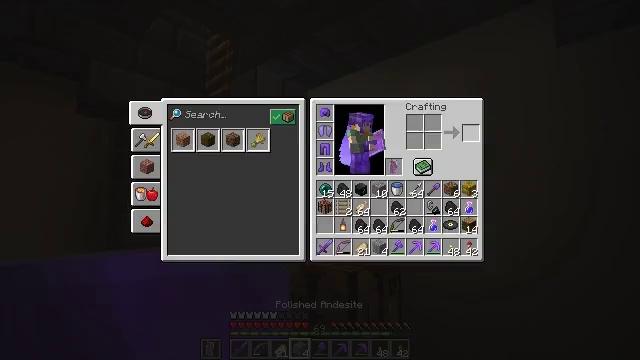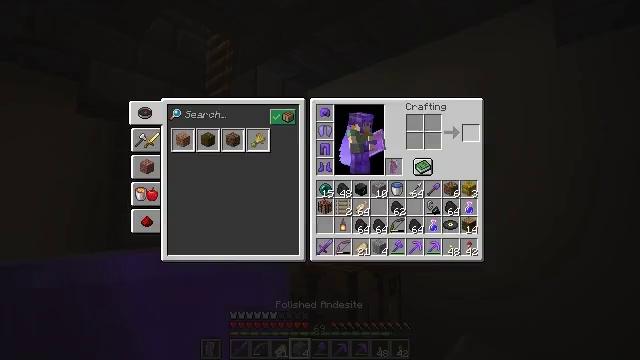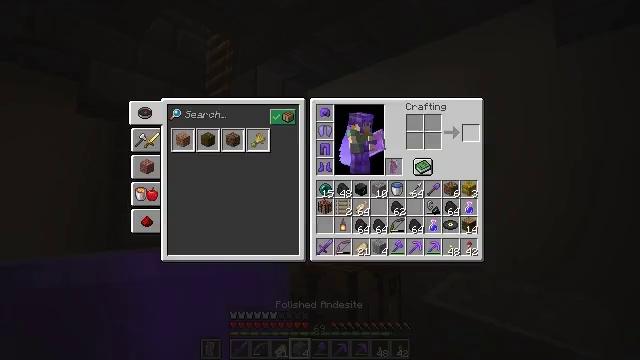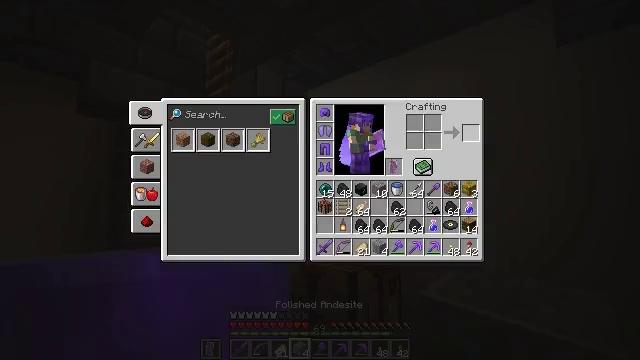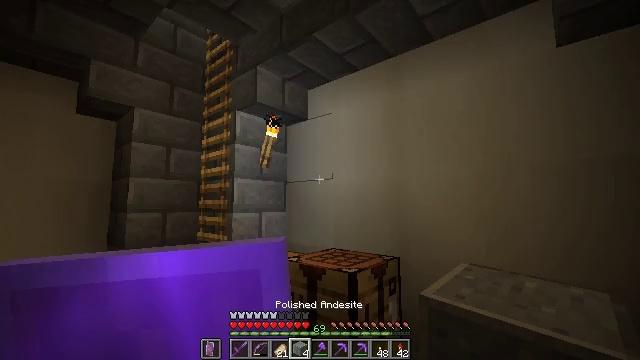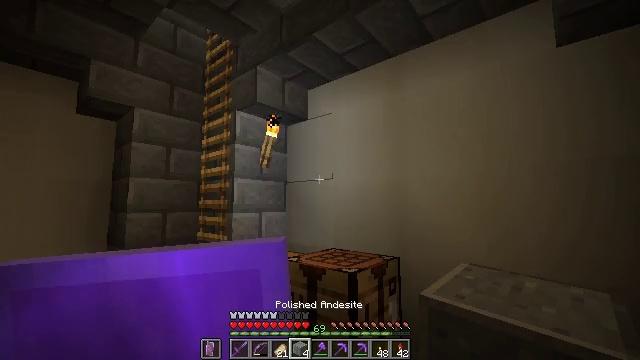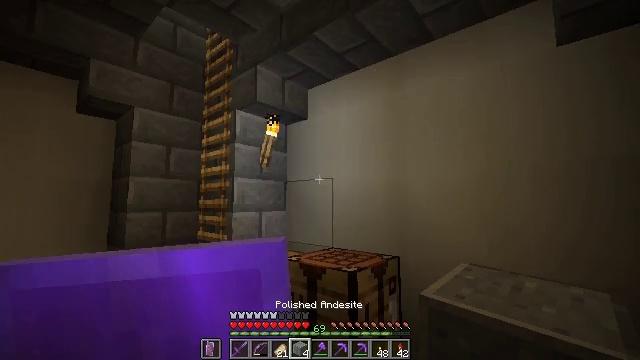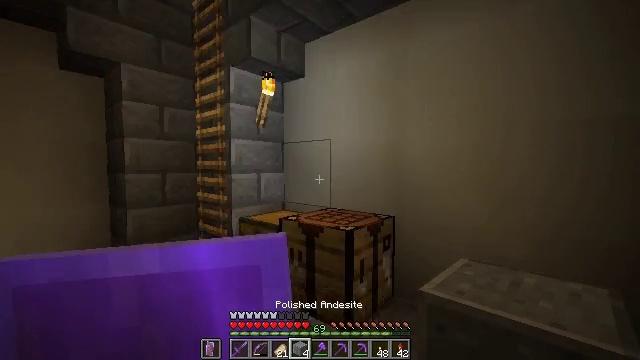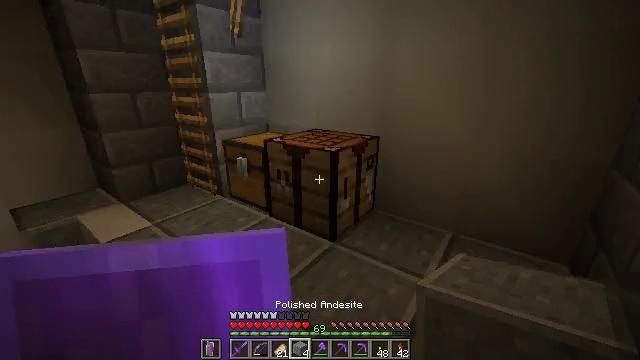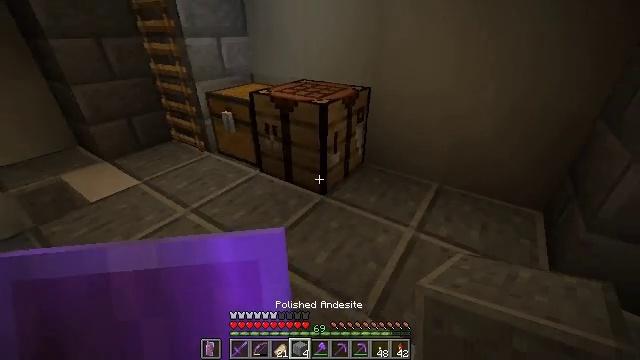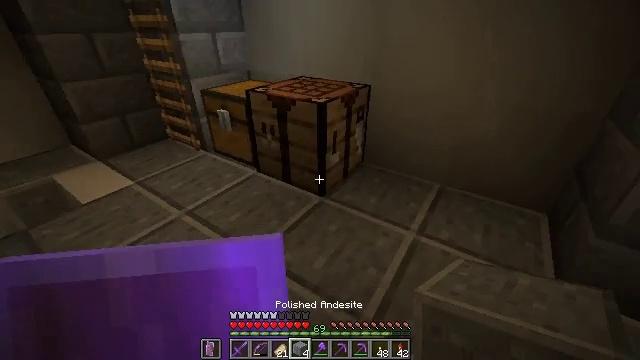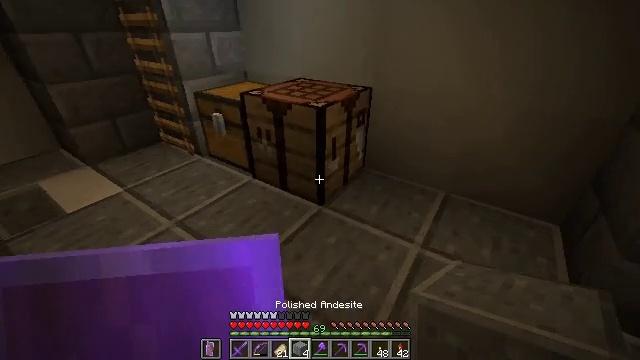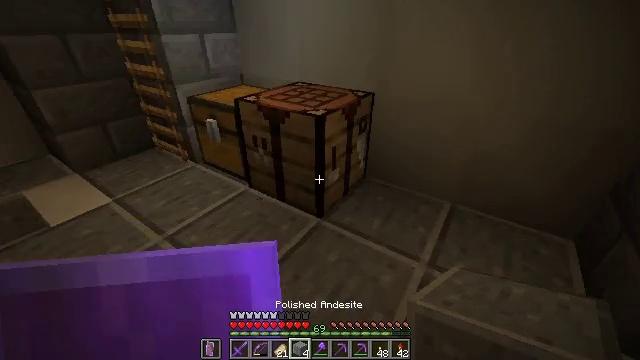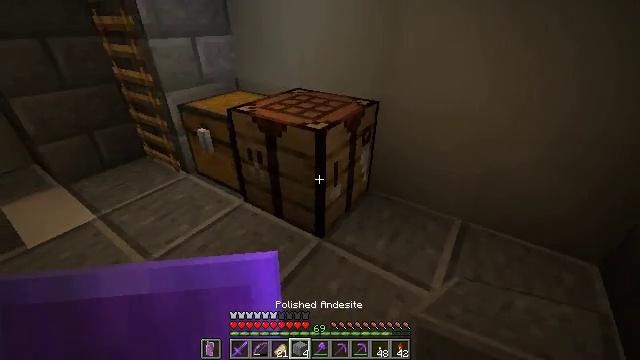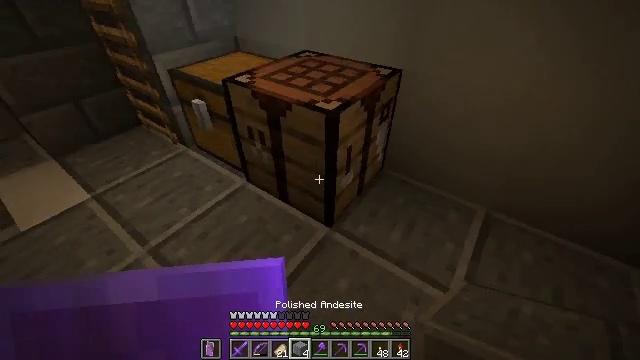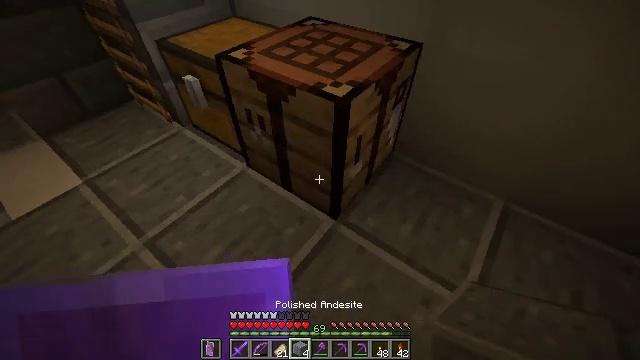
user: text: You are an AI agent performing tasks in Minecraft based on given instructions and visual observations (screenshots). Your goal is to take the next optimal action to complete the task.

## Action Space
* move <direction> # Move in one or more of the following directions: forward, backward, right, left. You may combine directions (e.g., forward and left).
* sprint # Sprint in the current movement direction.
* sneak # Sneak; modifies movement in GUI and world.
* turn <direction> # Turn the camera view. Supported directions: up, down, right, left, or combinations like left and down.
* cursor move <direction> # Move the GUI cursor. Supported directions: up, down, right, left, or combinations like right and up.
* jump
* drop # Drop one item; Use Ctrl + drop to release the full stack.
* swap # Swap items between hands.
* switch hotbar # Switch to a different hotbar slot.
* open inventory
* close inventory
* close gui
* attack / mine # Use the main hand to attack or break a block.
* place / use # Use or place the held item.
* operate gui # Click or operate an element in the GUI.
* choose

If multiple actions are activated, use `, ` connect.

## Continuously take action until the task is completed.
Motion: motion action
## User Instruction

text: Craft a coal block.
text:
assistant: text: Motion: no_op
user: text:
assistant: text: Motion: no_op
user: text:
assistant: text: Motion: no_op
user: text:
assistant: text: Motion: no_op
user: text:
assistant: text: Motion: no_op
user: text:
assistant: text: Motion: no_op
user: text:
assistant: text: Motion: turn down
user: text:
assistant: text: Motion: turn right and down
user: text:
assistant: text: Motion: move forward, turn right and down
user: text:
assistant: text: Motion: move forward
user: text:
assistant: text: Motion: move forward
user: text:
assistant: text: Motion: move forward
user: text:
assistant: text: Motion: move forward
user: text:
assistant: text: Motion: move forward, turn left and down
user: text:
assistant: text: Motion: move forward, turn left and down
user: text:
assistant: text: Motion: turn down
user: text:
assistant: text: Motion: no_op
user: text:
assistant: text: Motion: no_op
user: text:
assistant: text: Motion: no_op
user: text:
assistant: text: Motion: turn left
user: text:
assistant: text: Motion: turn left and up
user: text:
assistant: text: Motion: turn left and up
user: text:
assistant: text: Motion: move forward, turn up
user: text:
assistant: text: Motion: move forward, turn up
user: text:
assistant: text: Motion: move forward
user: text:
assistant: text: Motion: move forward
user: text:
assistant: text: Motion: no_op
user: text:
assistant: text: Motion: turn right
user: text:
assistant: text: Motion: turn right
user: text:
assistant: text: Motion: use / place